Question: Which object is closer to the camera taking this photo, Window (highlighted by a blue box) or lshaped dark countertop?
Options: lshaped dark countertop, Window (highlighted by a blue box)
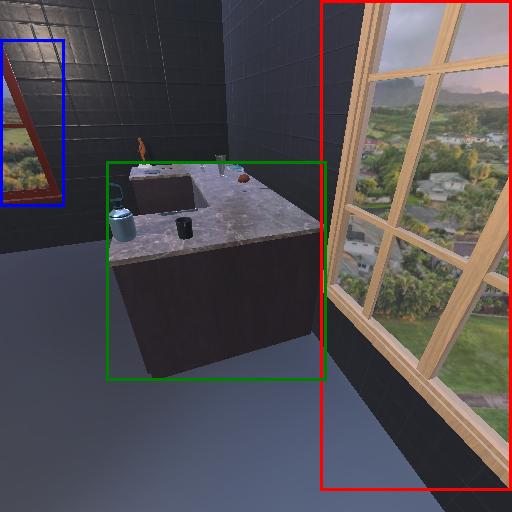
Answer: lshaped dark countertop